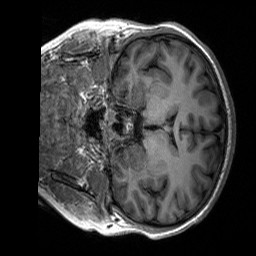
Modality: T1w
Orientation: coronal
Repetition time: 8 s
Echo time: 0.066 s